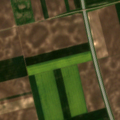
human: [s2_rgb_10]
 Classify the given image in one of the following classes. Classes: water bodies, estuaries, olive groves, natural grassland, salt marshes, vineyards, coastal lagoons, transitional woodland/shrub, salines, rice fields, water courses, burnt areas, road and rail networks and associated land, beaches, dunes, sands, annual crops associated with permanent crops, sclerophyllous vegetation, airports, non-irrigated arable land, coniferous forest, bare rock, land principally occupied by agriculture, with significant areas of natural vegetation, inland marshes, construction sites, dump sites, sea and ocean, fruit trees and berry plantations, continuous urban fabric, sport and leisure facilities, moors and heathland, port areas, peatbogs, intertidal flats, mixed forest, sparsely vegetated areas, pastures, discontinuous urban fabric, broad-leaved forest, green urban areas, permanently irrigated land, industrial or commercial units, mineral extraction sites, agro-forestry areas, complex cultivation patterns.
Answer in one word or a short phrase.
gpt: non-irrigated arable land